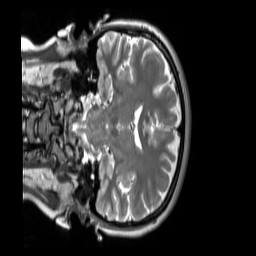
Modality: T2w
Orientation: coronal
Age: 23
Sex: female
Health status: ill
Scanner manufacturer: siemens
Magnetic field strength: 3 T
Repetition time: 2.8 s
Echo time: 0.326 s